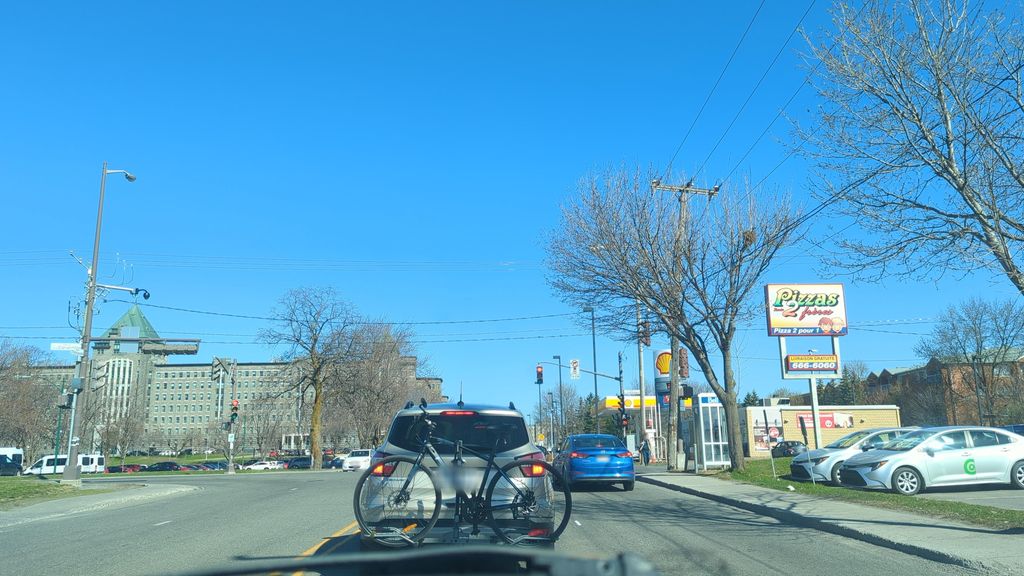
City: quebec_city